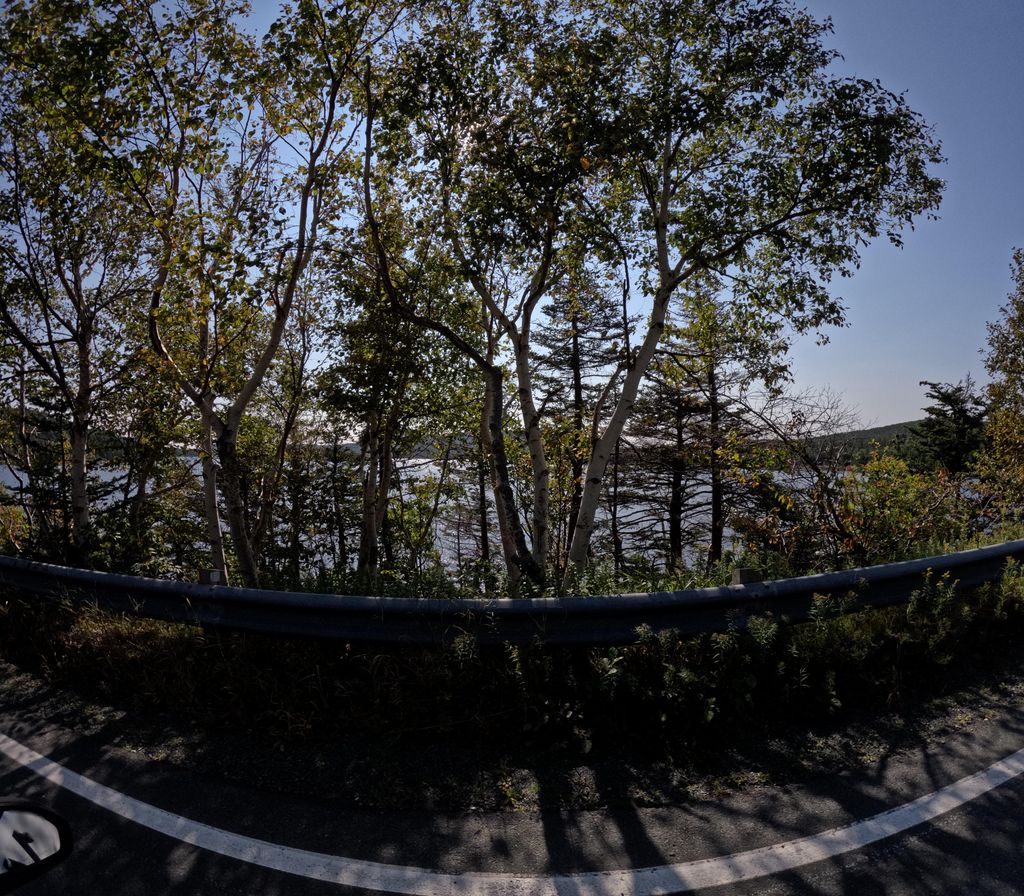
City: st_johns